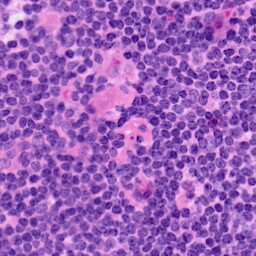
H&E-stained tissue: LymphNode